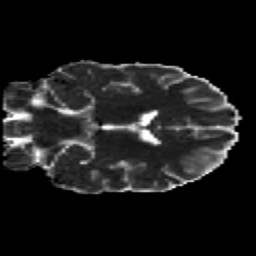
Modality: MD
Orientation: coronal
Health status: healthy
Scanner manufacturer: siemens
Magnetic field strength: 3 T
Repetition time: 12 s
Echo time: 0.092 s